Question: I am currently working with node-red and I created some custom nodes.
Now, I want to update dynamically the node parameter form: I want to retrieve a list containing data label from a server and put them into a select so the user can choose what data he wants to get.

Here, for instance, I would like to get the data contained in the container from broker. So what I want to do is to add a new select input when the container and the broker are filled.
Is it possible to do such a thing?
I already took a look into the custom edit behaviour (<URL> but there are only events when the form is validated/cancelled/opened/... there are not events on the inputs themselves.
Thank you for the help :)
Gabi.
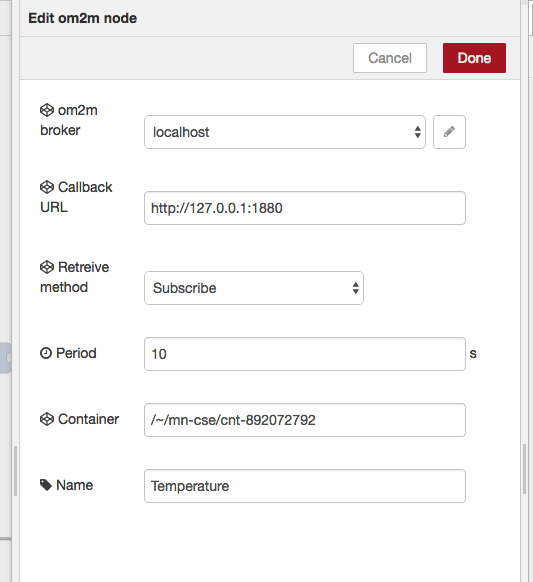
Answer: This is how several Node-RED nodes work. You need to use the 'oneditprepare' function in the node's HTML file to call a HTTP endpoint hosted by your node.
You can also attach 'onchange' type hooks to fields in the form to update later fields based on earlier input using AJAX style calls.
There are plenty of examples in the <URL> for example that looks up a list of available ports that can be configured.